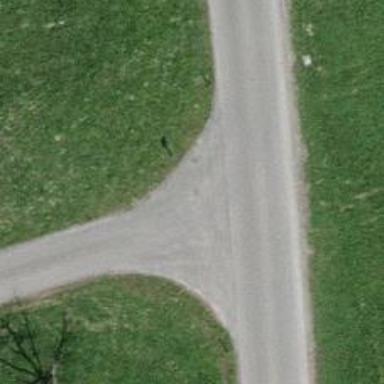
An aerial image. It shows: Unclassified road.